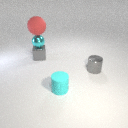
large red rubber sphere above small gray metal cube